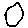
Label: hexagon